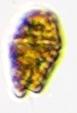
Label: Akashiwo